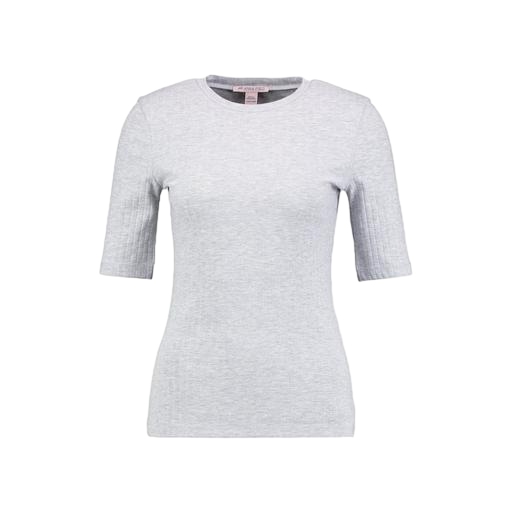
slim fit t-shirt, short-sleeve top only macy, shortsleeved t-shirt, white background